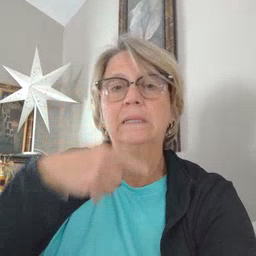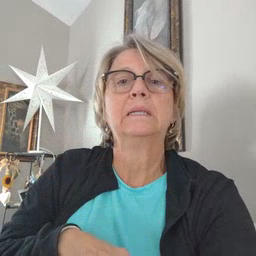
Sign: face